Question: in sql server basically I have a query to find duplicates in one table. I want to filter this list down to all the duplicates that appear in the one table and are not contained in the second table
to get duplicates:
'''
select [OBId], COUNT(*) AS dupes
FROM [Broker] b
GROUP BY [OBId]
HAVING (COUNT(*) > 1)
'''
broker has id,OBId
and I want all the duplicates that don't have a brokerid in this table
second table

I tried to do a subquery but I couldn't figure it out
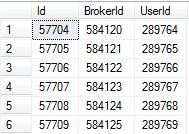
Answer: what if you simply use a subquery and say this
'''
select [OBId],
COUNT(*) AS dupes
FROM [Broker] b
WHERE [OBId] NOT IN (select other_table_id from other_table)
GROUP BY [OBId]
HAVING (COUNT(*) > 1)
'''